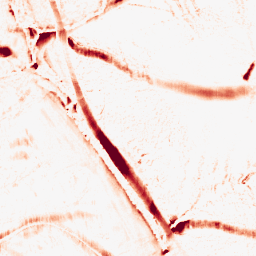
Category: morphological
Decomposition family: morphological_ellipse
Decomposition parameters: operation: opening
width: 20
height: 10
Upsampling method: cubic_mitchell
Upsampling parameters: scale: 2
Upsampling scale: 2